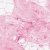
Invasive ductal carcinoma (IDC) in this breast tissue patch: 0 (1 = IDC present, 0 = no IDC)